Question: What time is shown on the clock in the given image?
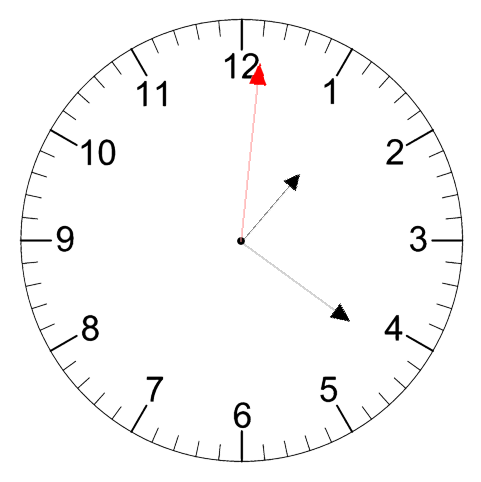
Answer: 01:21:01